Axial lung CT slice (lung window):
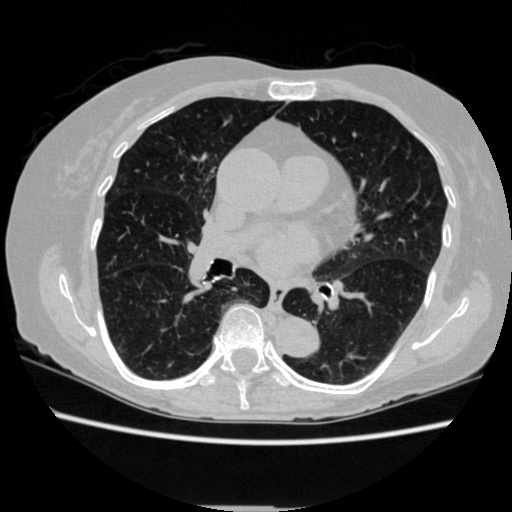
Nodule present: no